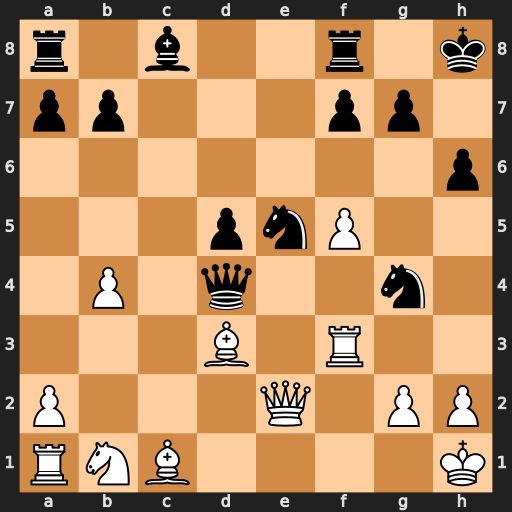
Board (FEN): r1b2r1k/pp3pp1/7p/3pnP2/1P1q2n1/3B1R2/P3Q1PP/RNB4K
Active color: w
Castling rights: -
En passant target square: -
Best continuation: Bb2 Nf2+ Rxf2